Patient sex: M
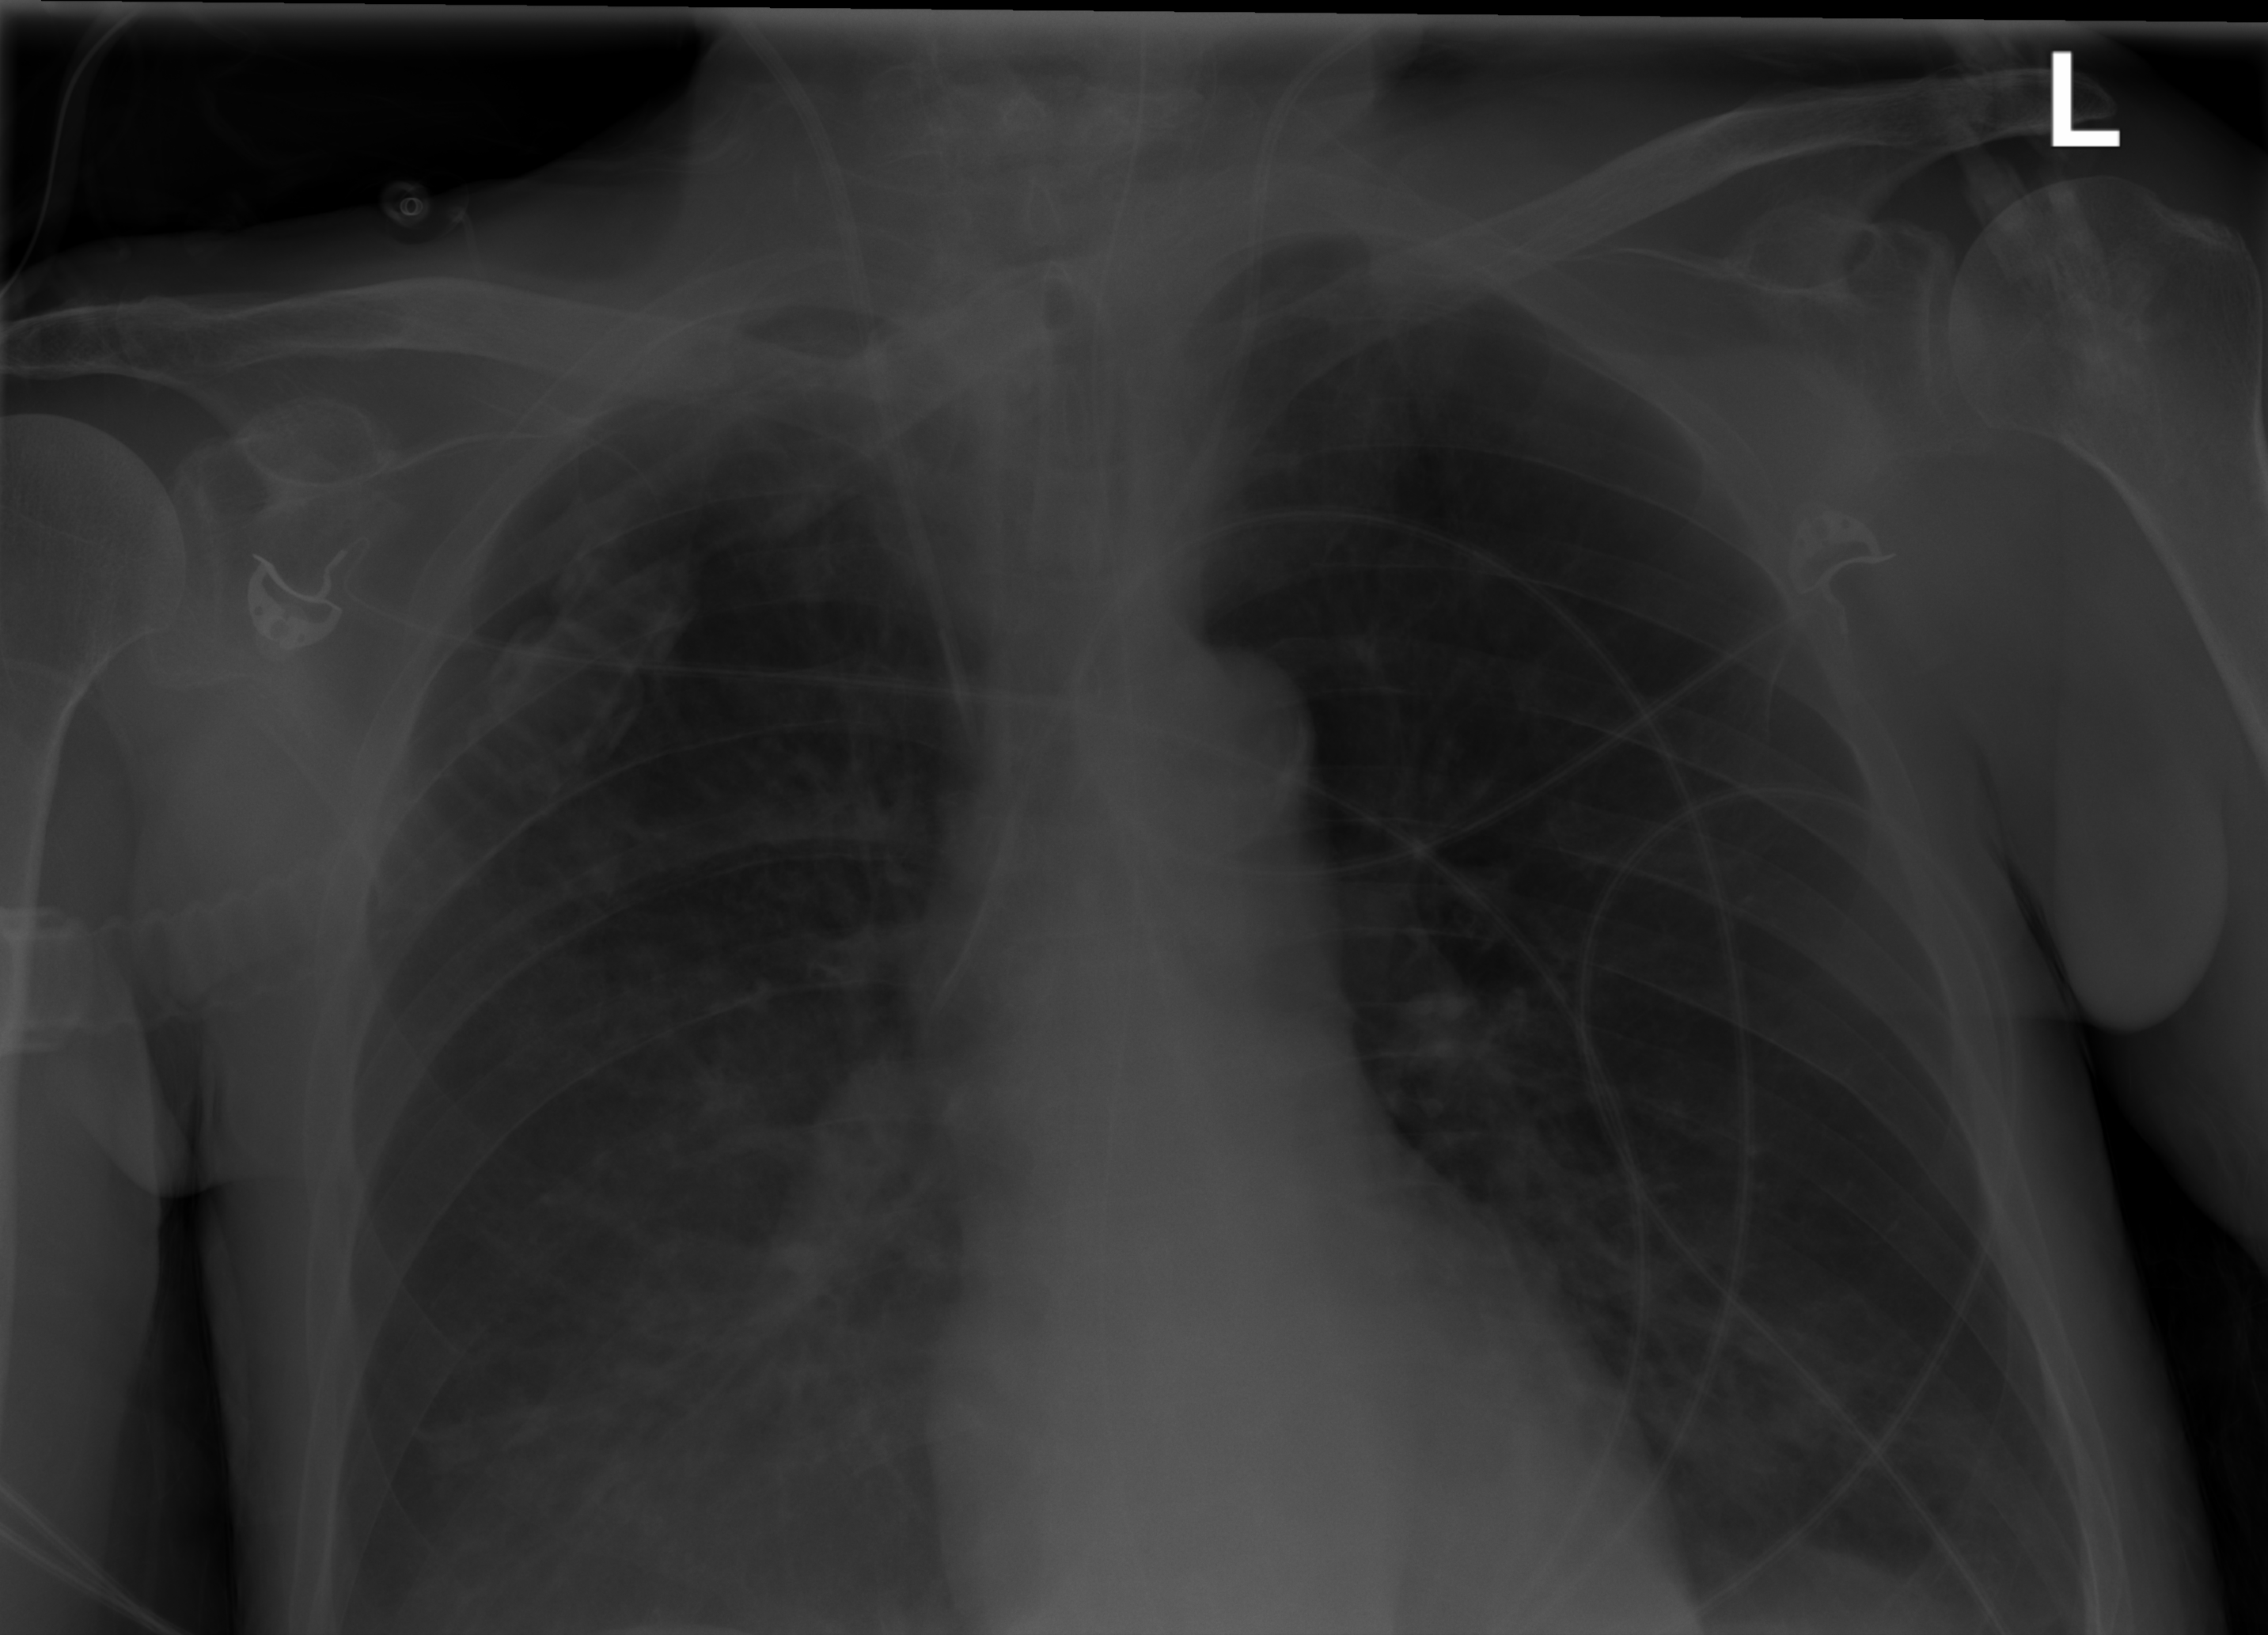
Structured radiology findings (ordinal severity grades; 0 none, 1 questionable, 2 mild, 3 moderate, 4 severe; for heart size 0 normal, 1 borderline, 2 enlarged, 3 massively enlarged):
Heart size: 0
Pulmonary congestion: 0
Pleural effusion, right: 0
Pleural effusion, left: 0
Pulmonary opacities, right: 1
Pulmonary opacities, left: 0
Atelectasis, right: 0
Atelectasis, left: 0